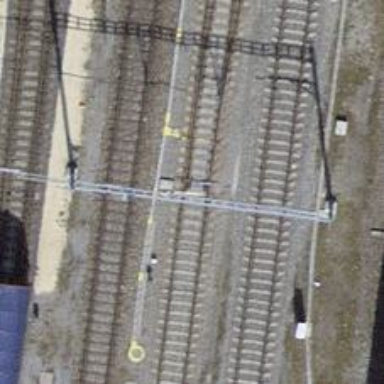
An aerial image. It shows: Railway switch.